Interaction volume radius: 5 \u00c5
Interaction volume height: 10 \u00c5
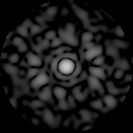
Disorder parameter: 0.8471